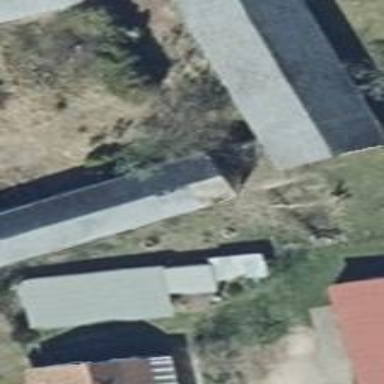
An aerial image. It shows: Gabled building with the roof oriented along its structure.